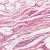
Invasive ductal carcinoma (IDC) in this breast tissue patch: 0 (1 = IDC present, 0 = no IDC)